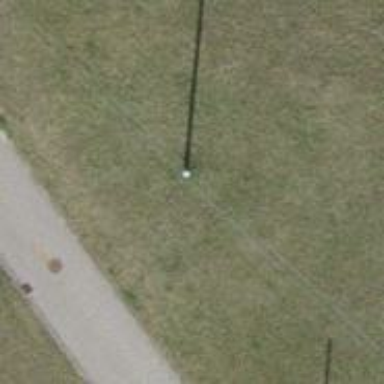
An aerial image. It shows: Power pole.